Question: When I give 'top: 2rem' to dropdown-content it works fine but doesn't look good.
It does look fine at 3rem but dropdown just disappears when I hover it. I tried with :focus and :active still same.

'''
body {
display: grid;
place-content: center;
}
.consumer-header__menu-label {
position: relative;
cursor: pointer;
display: flex;
padding: 0 1rem;
}
.dropdown-content {
position: absolute;
top: 3rem;
right: 0;
display: none;
background-color: #ffffff;
width: 260px;
box-shadow: 0px 8px 16px 0px rgba(0, 0, 0, 0.2);
z-index: 1;
}
.eds-dropdown-menu__contents:hover .dropdown-content {
display: block;
}
'''
'''
<div class="consumer-header__menu">
<div class="dropdown-menu">
<div class="eds-dropdown-menu__contents">
<div class="consumer-header__menu-label">
<div class="dropdown-content">
<li>Why Eventbrite?</li>
<li>Pricing</li>
<li>Resources</li>
</div>
Organize
<span class="eds-dropdown-menu__icon">
Custom Icons Component
</span>
</div>
</div>
</div>
</div>
'''
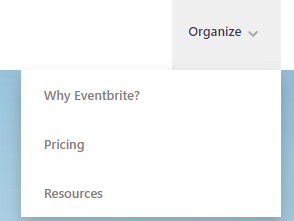
Answer: I would use the native HTML <URL> for this:
'''
body {
display: grid;
place-content: center;
}
details {
min-width: 260px;
}
details:hover, summary:focus {
cursor: pointer;
background-color: #eee;
}
details ul {
box-shadow: 0px 8px 16px 0px rgba(0, 0, 0, 0.2);
}
'''
'''
<div class="consumer-header__menu">
<div class="dropdown-menu">
<div class="eds-dropdown-menu__contents">
<details>
<summary>Organize</summary>
<ul>
<li>Why Eventbrite?</li>
<li>Pricing</li>
<li>Resources</li>
</ul>
</details>
</div>
</div>
</div>
'''